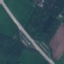
Land use / land cover: Highway